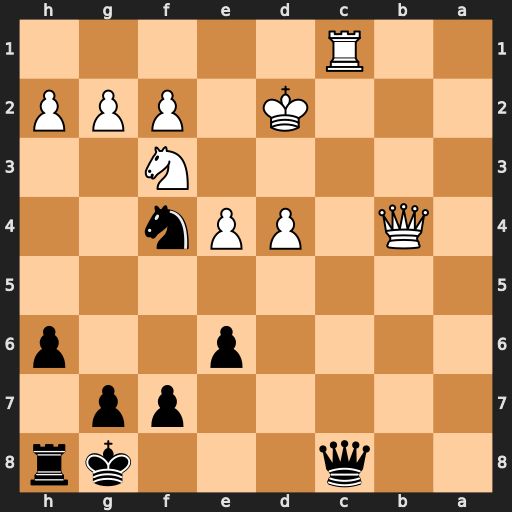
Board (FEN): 2q3kr/5pp1/4p2p/8/1Q1PPn2/5N2/3K1PPP/2R5
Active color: b
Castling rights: -
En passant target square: -
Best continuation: Qxc1+ Kxc1 Nd3+ Kc2 Nxb4+